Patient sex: F
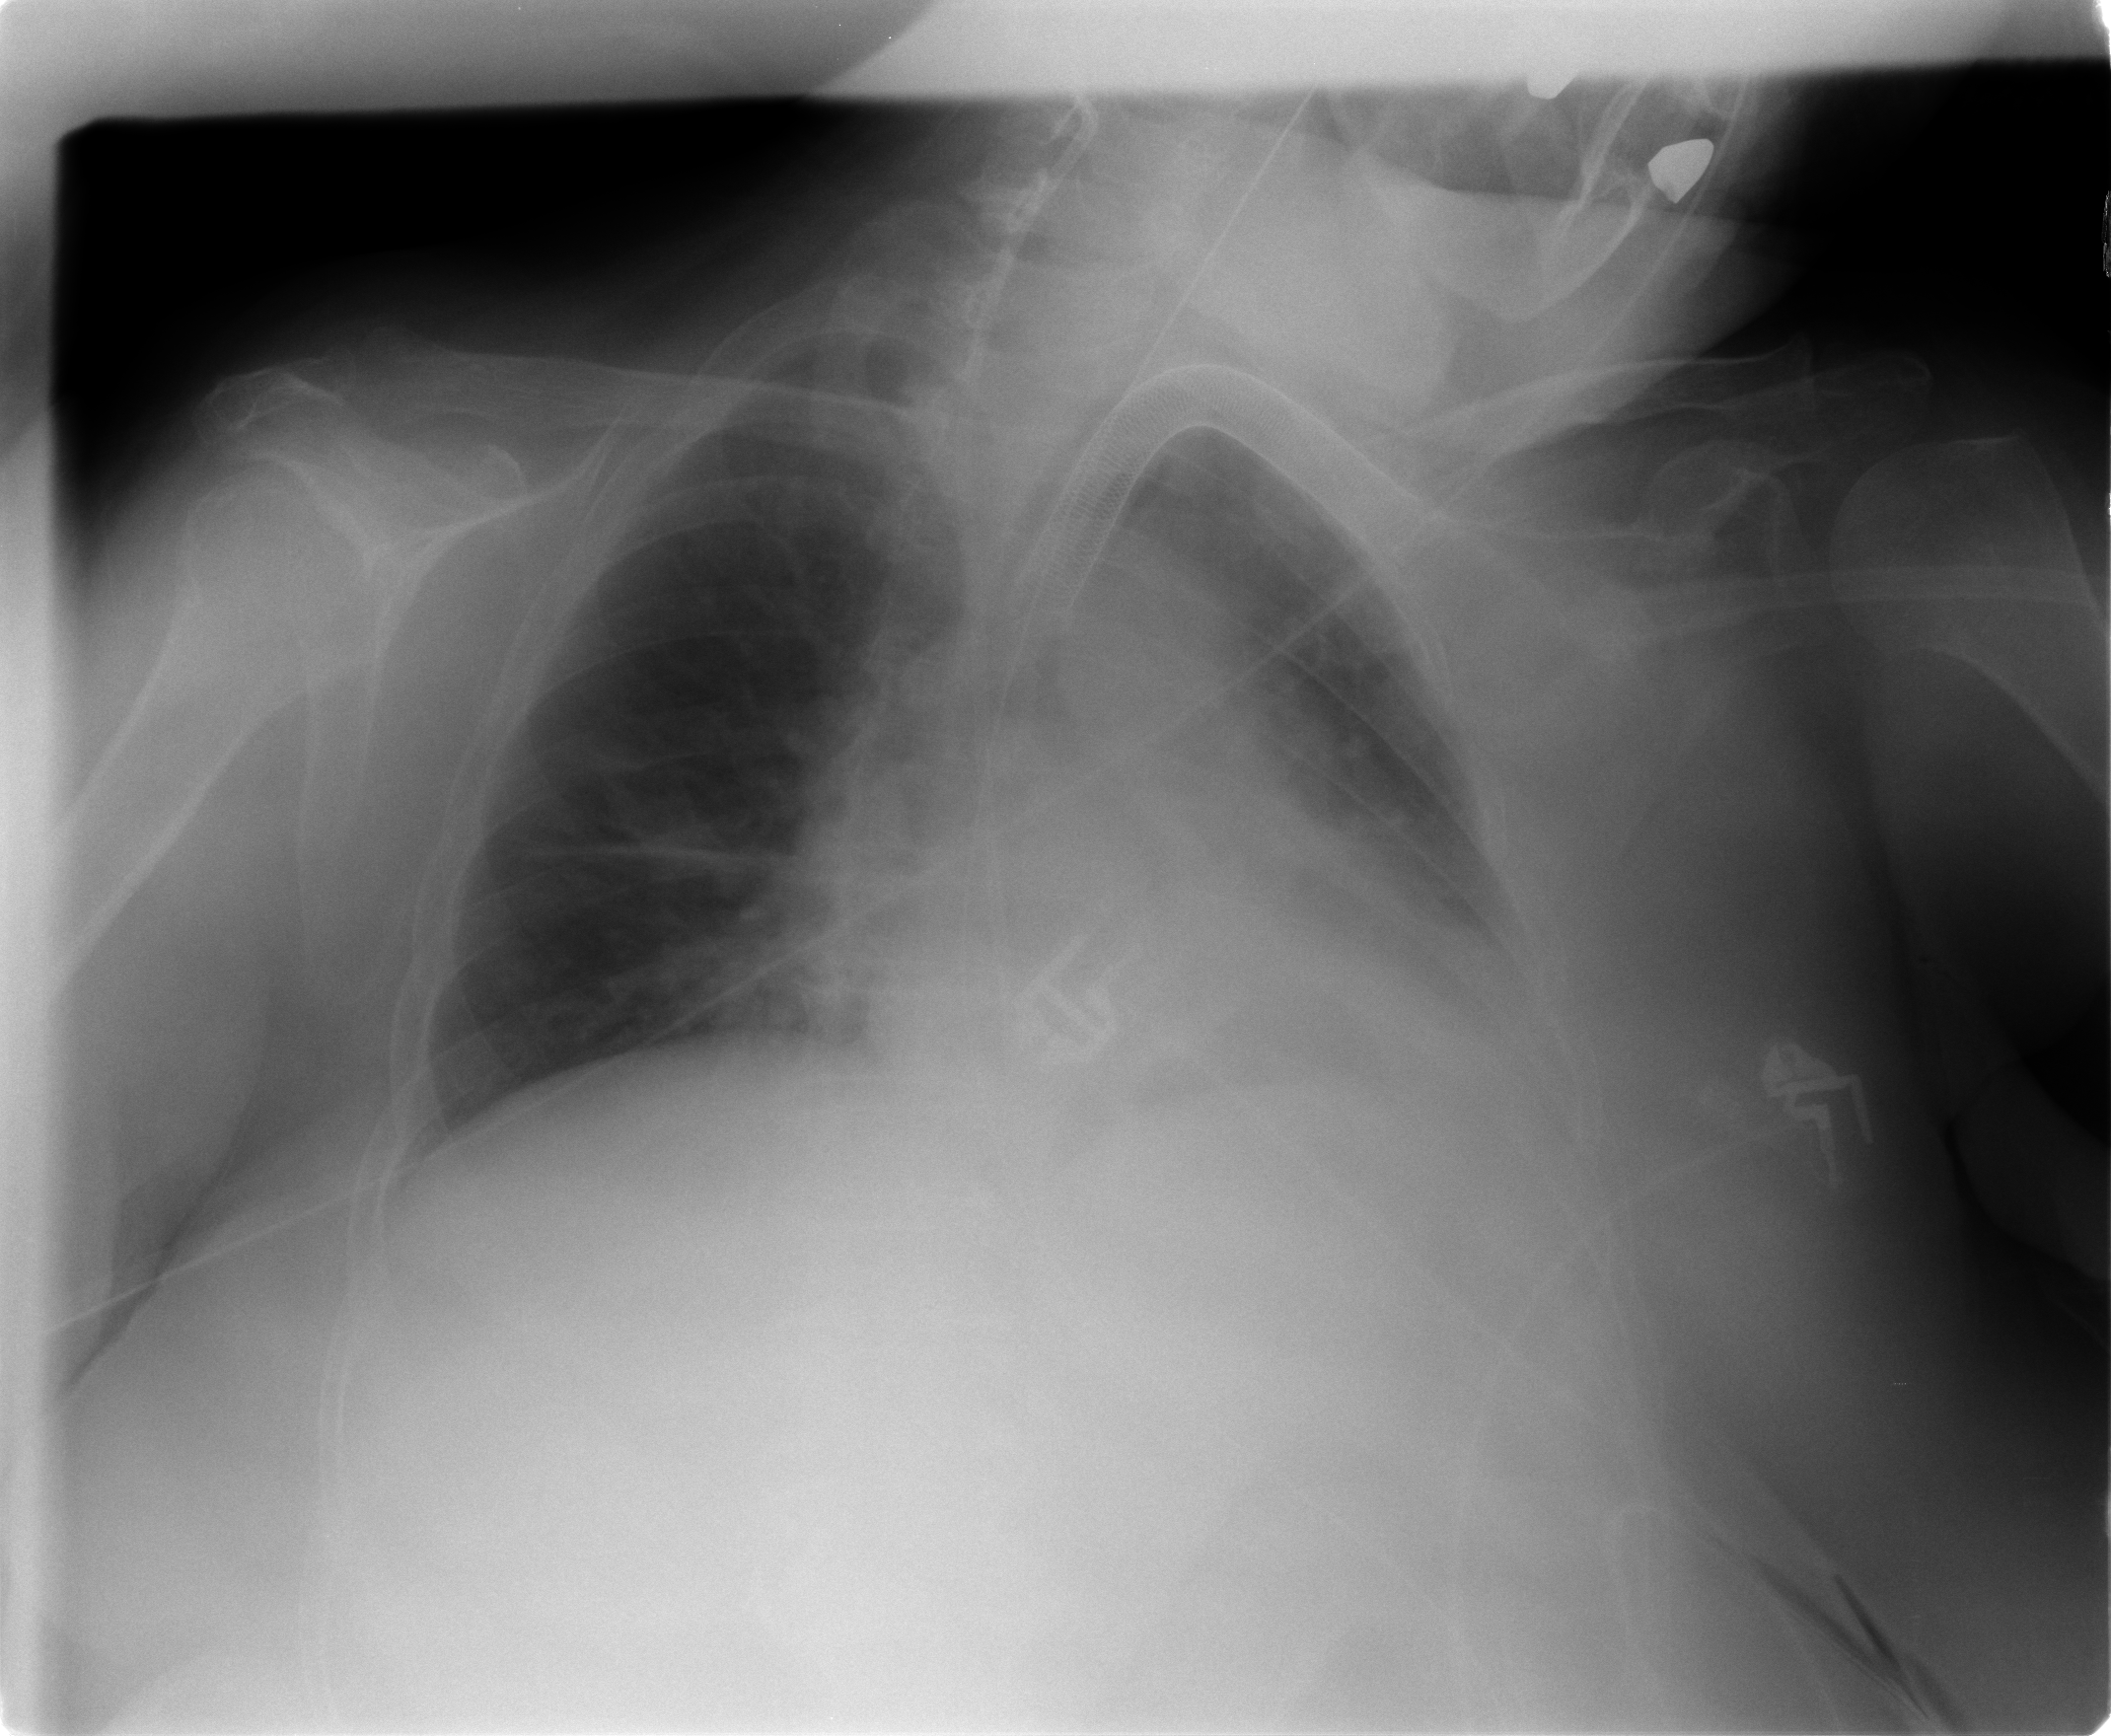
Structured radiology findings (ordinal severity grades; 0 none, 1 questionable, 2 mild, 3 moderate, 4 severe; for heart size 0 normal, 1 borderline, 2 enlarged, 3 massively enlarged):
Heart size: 2
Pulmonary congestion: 1
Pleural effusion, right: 0
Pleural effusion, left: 2
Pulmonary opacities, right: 0
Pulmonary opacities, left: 1
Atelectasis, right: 2
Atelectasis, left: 2